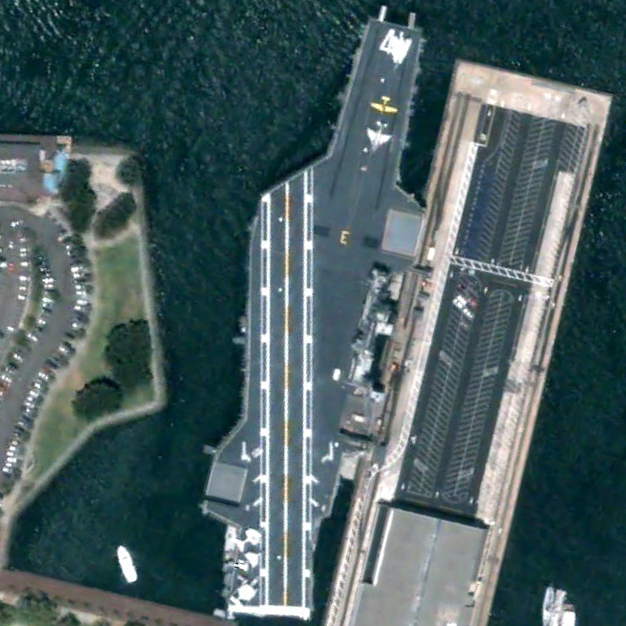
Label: aircraft_carrier